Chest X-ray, PA view. Patient: 52 years old, sex F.
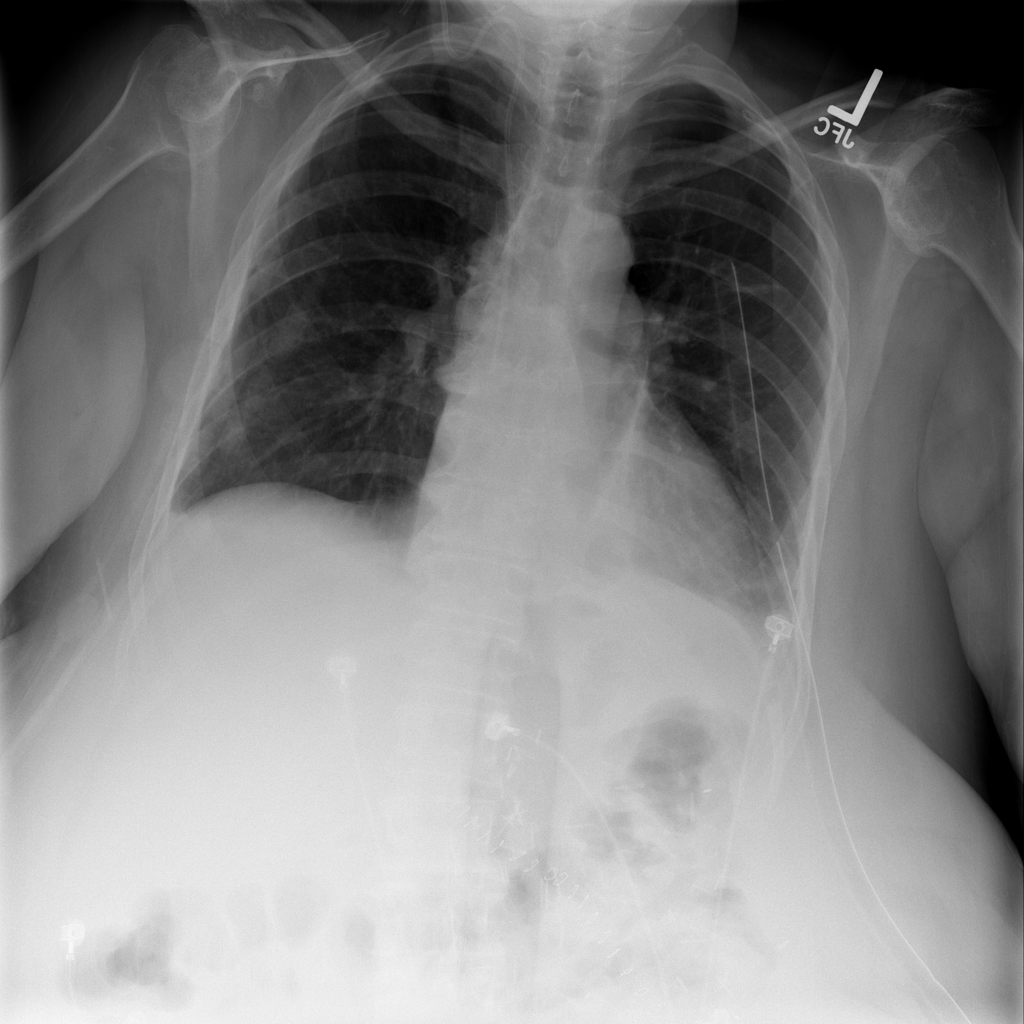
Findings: Effusion, Pneumothorax